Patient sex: M
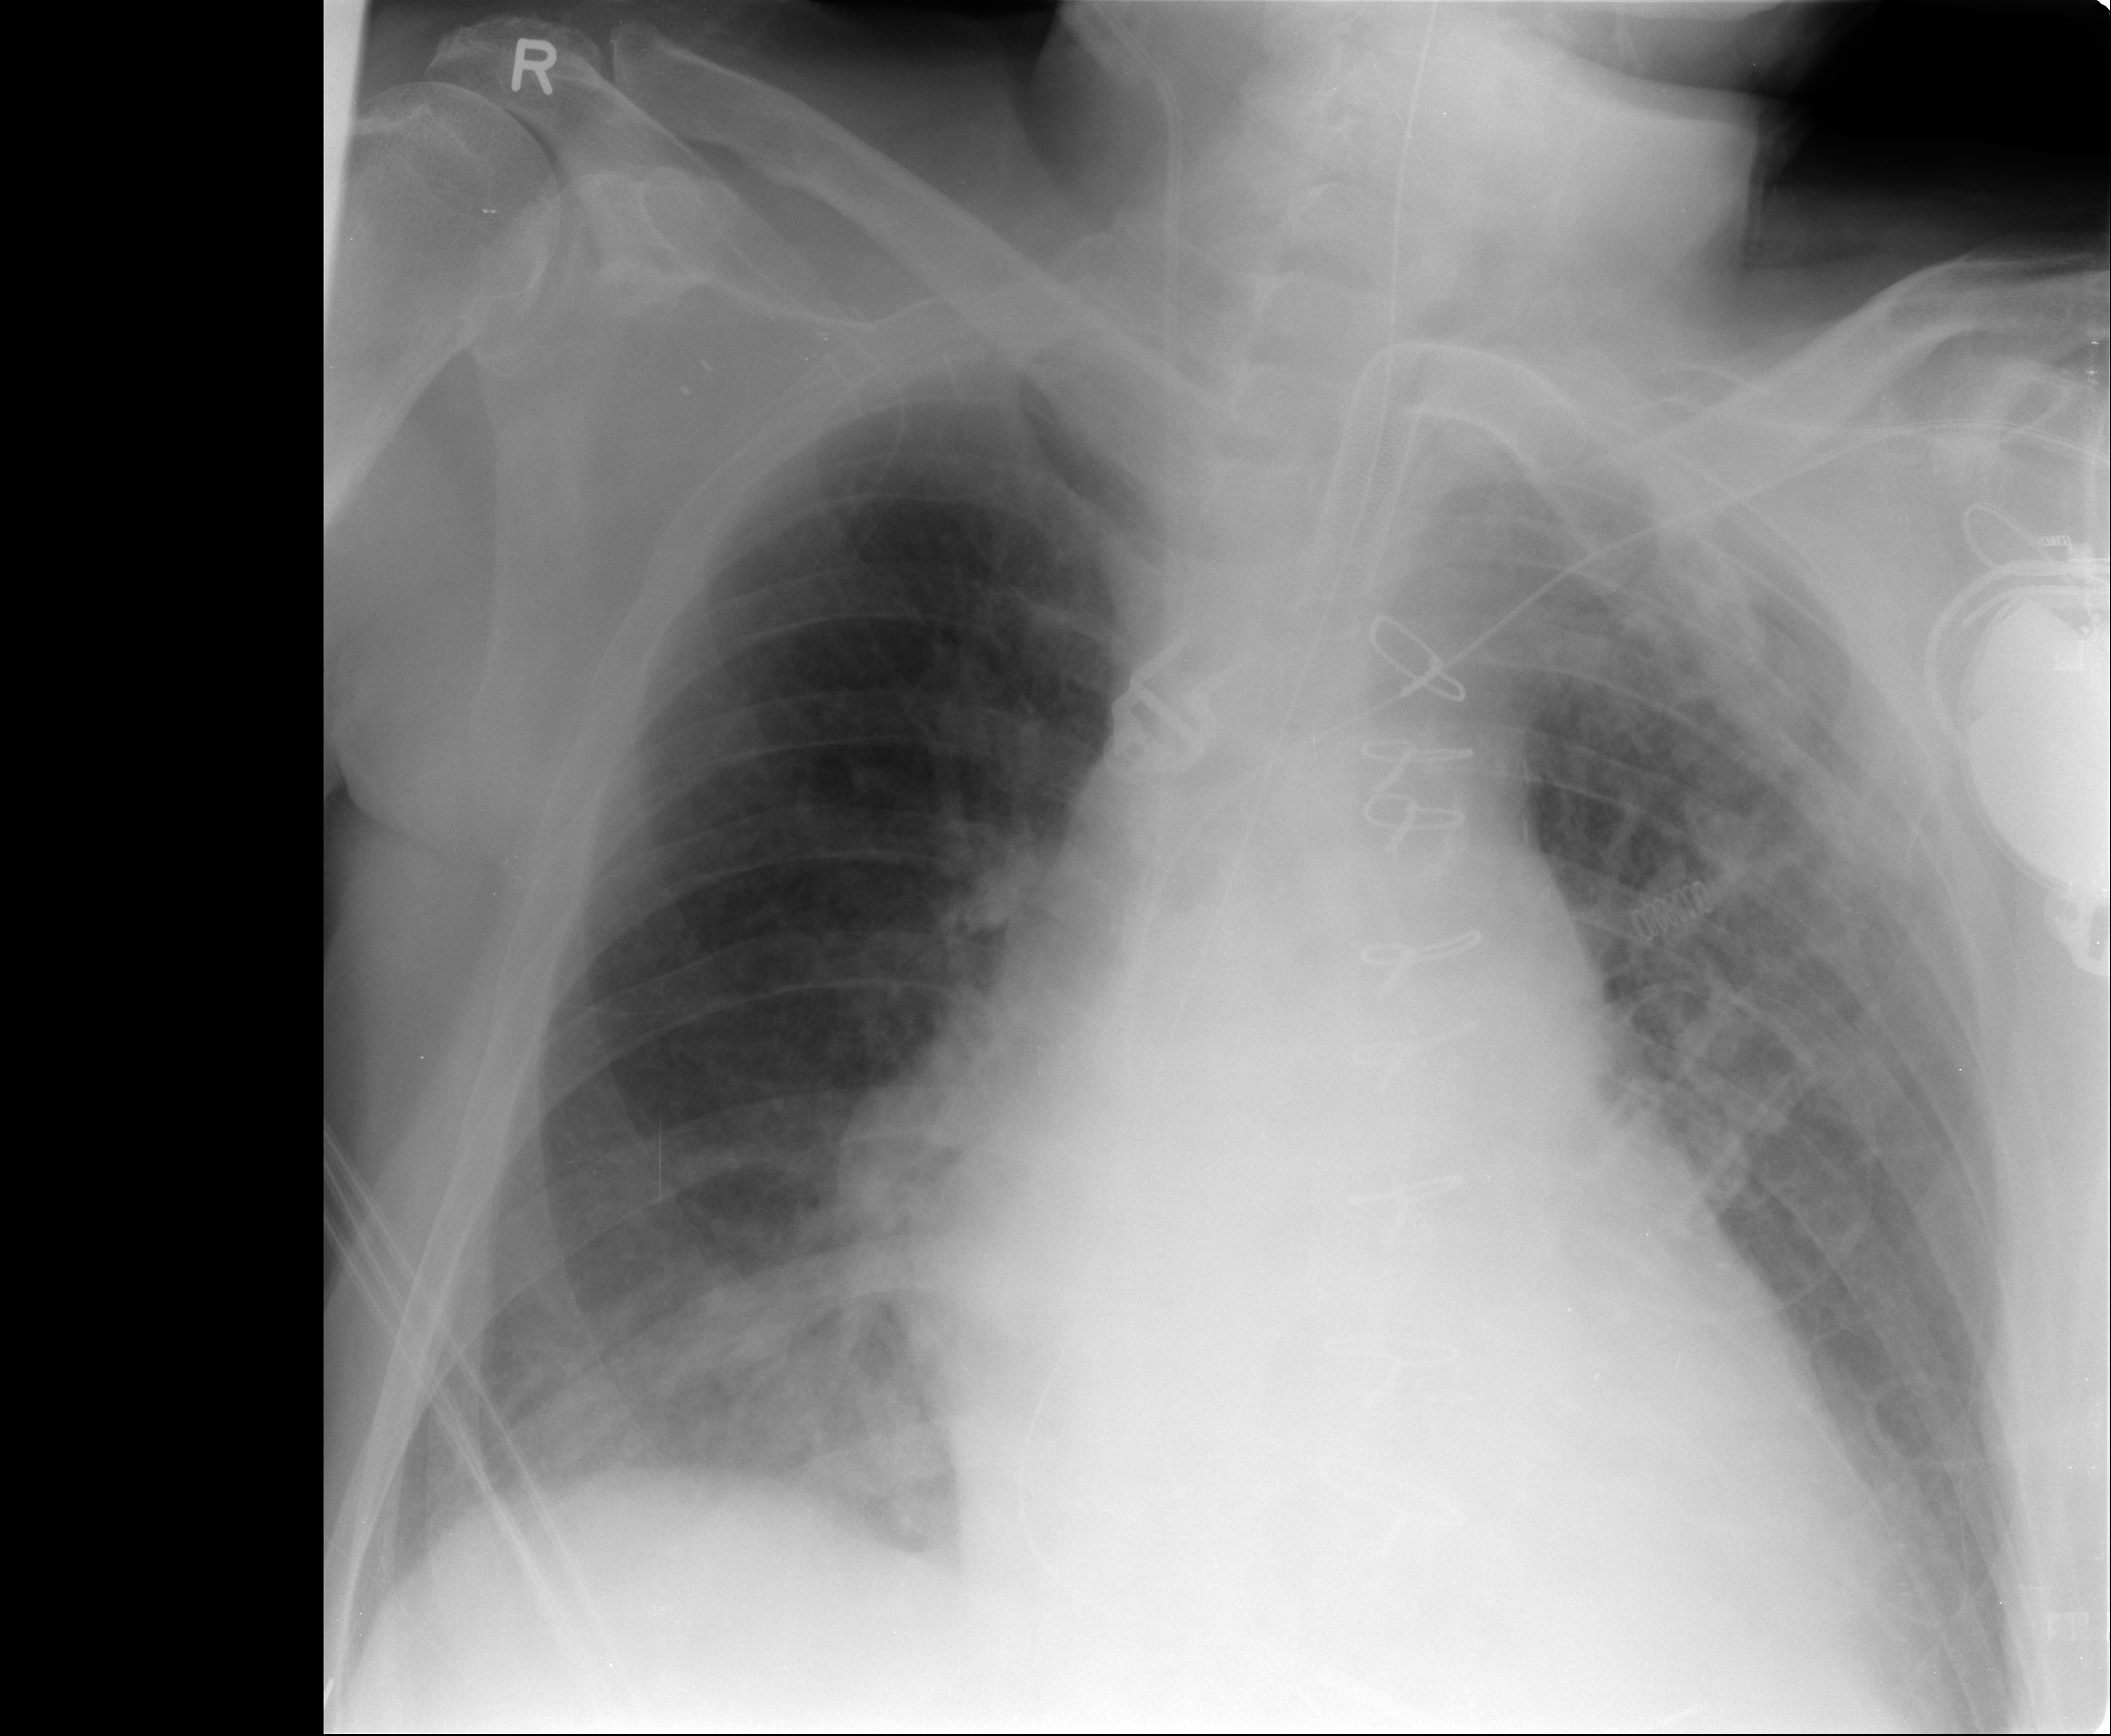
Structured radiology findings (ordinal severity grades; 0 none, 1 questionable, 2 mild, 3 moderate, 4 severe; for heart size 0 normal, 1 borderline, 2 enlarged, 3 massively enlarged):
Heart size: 2
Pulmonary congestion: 2
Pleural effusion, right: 0
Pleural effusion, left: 1
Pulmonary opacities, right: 1
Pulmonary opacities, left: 0
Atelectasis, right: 0
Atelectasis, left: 2